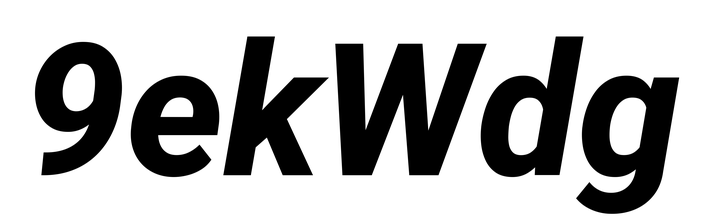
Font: Roboto-Italic_ExtraBold_Italic